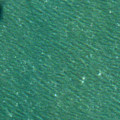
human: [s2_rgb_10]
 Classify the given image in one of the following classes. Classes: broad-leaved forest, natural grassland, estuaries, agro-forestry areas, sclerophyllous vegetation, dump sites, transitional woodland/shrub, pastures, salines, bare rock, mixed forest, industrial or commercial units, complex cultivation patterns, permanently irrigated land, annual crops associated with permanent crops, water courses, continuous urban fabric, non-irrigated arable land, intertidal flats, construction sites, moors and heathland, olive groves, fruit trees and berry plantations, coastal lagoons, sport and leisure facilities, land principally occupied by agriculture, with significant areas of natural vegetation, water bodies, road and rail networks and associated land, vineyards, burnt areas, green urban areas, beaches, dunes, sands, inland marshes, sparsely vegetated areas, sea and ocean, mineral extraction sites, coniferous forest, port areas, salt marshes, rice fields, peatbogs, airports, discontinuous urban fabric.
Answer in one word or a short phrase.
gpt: sea and ocean